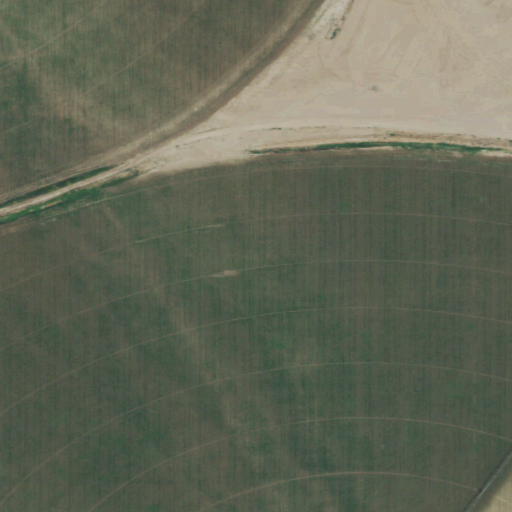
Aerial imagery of bench in Washington named Smyrna Bench containing only cultivated crops